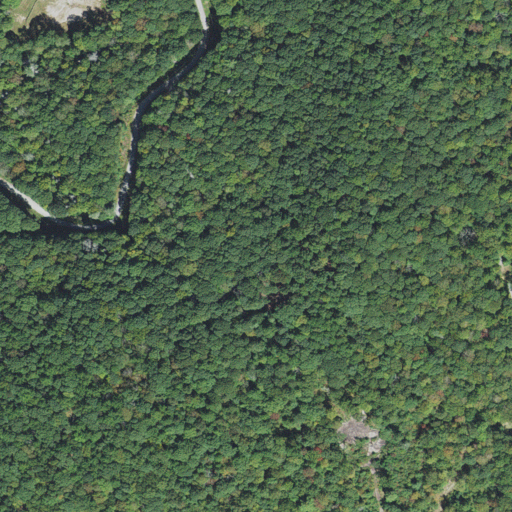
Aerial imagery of mountain in North Carolina named Rye Mountain containing deciduous forest, open development, shrub, and mixed forest